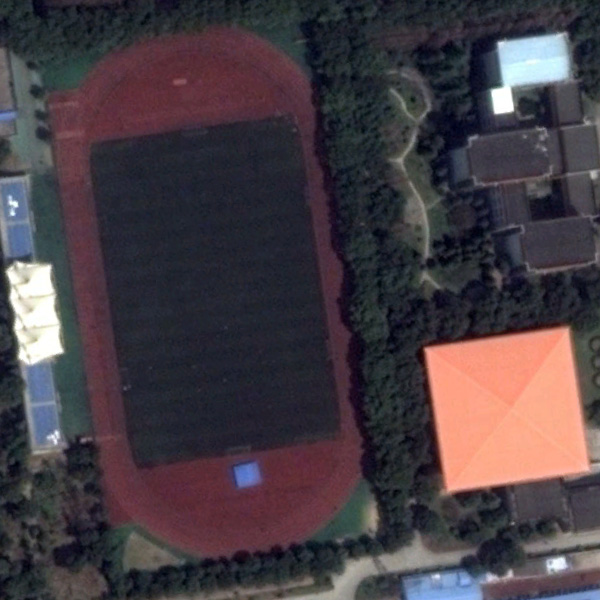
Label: Playground